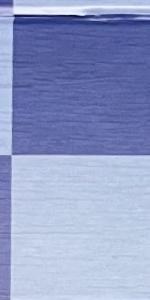
Label: Empty